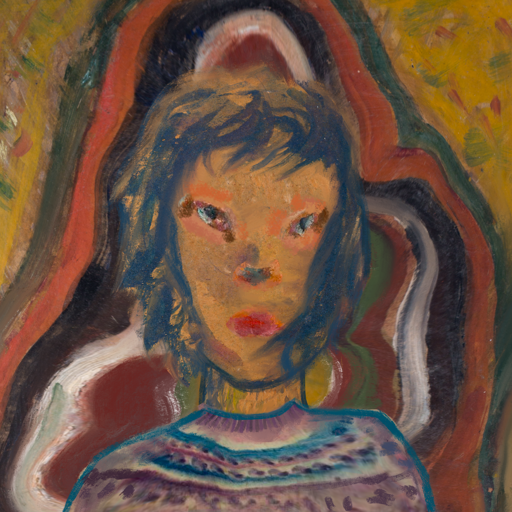
Background: AfterRaid, Head And Neck Front: In_The_Sun, Face Front: Boggyland, Bust: HillGirl, Hair Front: InTheSun, Head Accessory: Blank, Second Necklace: Blank, Necklace: Blank, Baby: Blank